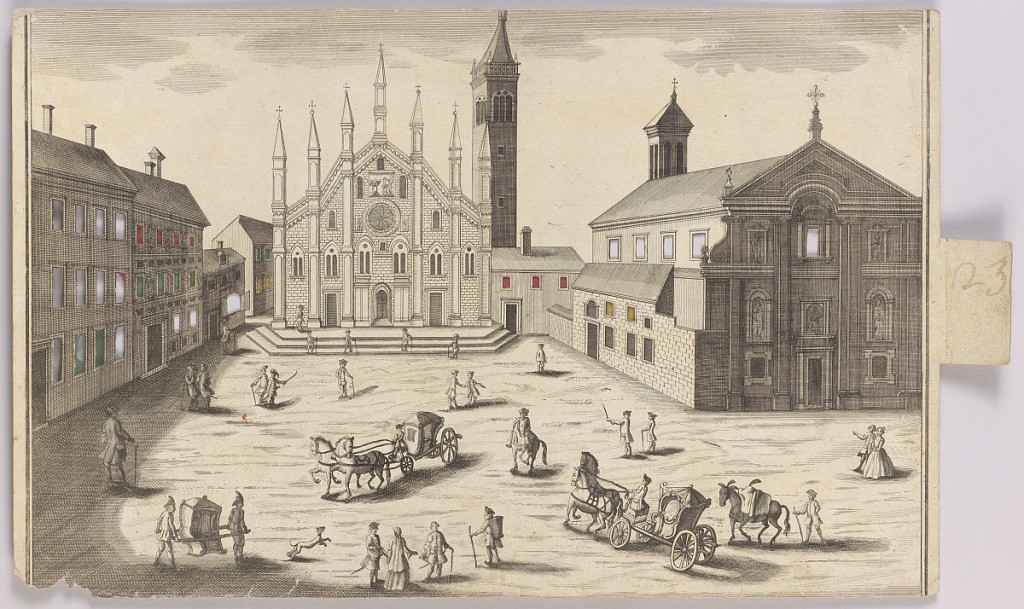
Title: Peep-Show Print
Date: mid-18th century
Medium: Engraving and brush and wash on paper
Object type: Print
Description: Peep-show print